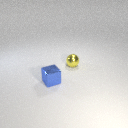
small blue metal cube in front of small yellow metal sphere